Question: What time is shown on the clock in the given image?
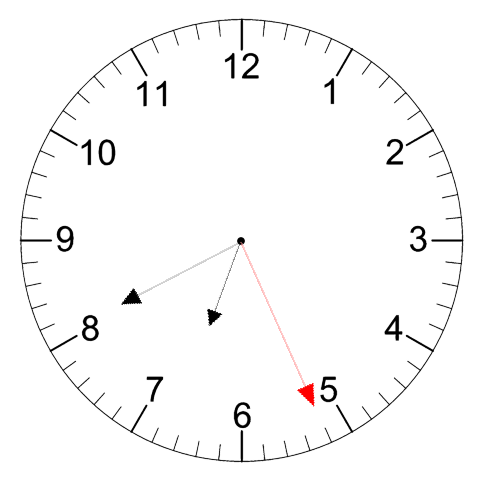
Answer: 06:40:26